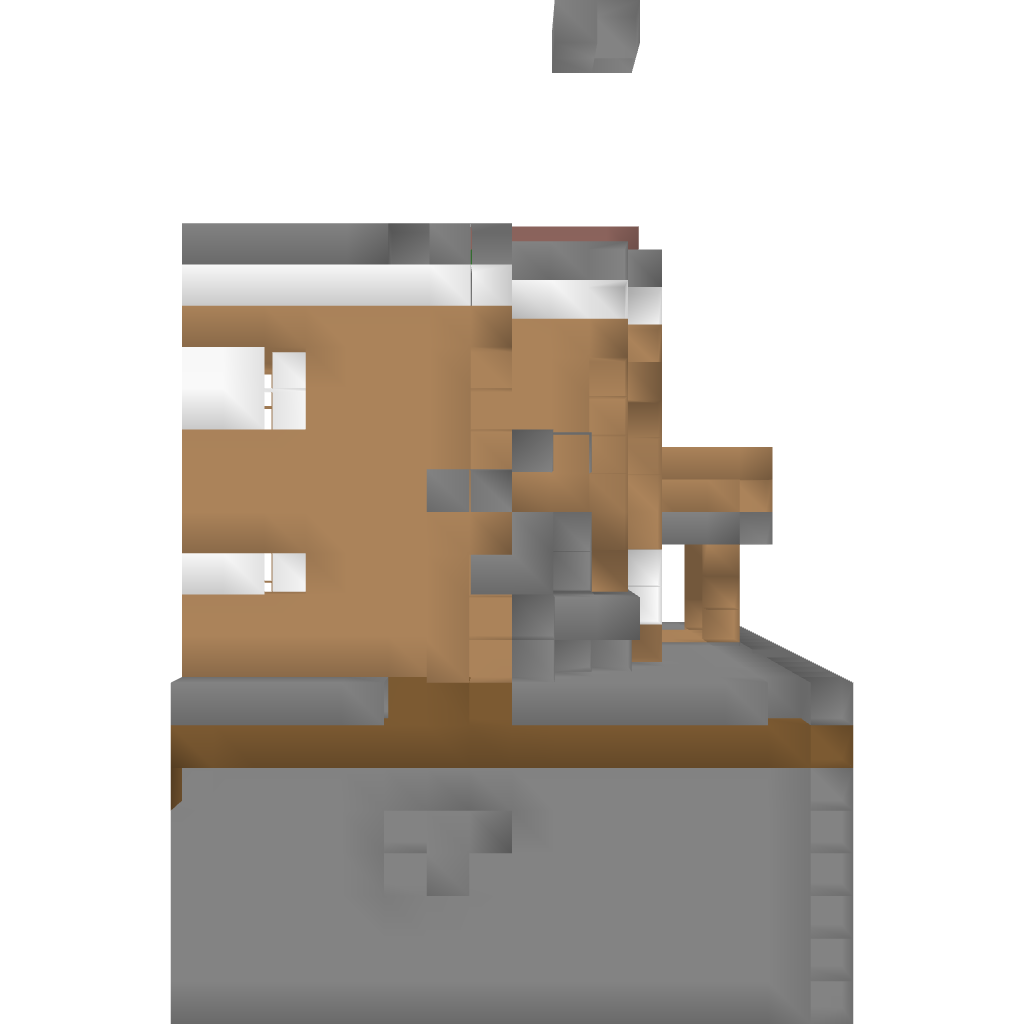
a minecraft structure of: A Schwoerer Haus Building bad low quality